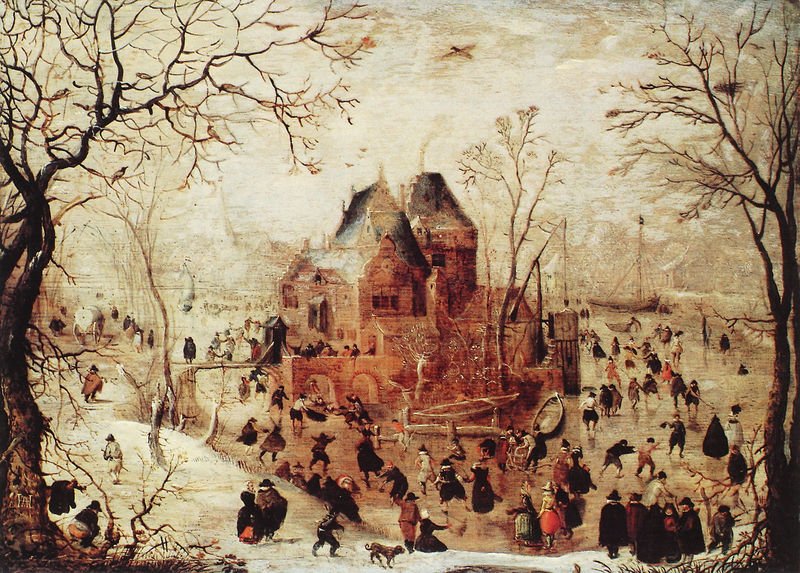
Titel: Winterlandschaft
Künstler: Hendrick Avercamp
Institution: Köln, Wallraf-Richartz-Museum
Schlagwörter: baum, himmel, bäume, fluss, menschen, ufer, eis, haus, hund, schloss, schnee, kalt, vögel, brücke, personen, boot, boote, schornstein, bogen, kahl, winter, bögen, spiel, burg, winterlandschaft, burggraben, eislauf, wasserburg